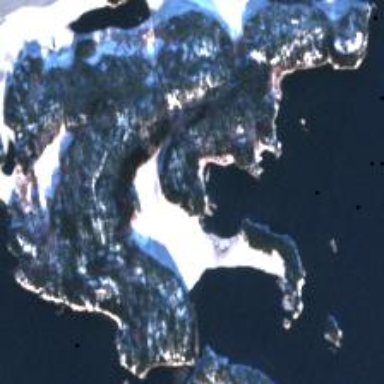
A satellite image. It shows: Island with natural coastline.